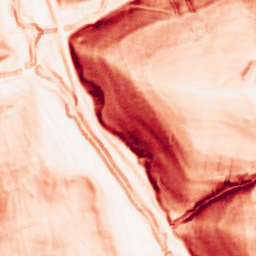
Category: morphological
Decomposition family: morphological_gradient
Decomposition parameters: size: 5
shape: square
Upsampling method: sinc_hamming
Upsampling parameters: scale: 2
kernel_size: 16
Upsampling scale: 2